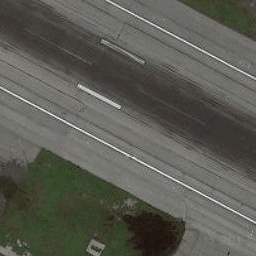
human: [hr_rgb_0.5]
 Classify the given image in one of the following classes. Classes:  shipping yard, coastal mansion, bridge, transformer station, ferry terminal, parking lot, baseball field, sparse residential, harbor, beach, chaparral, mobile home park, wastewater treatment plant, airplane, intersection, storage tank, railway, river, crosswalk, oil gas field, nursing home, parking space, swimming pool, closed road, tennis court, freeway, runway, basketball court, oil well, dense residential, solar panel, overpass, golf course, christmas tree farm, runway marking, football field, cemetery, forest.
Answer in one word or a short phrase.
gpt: runway